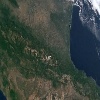
Label: land